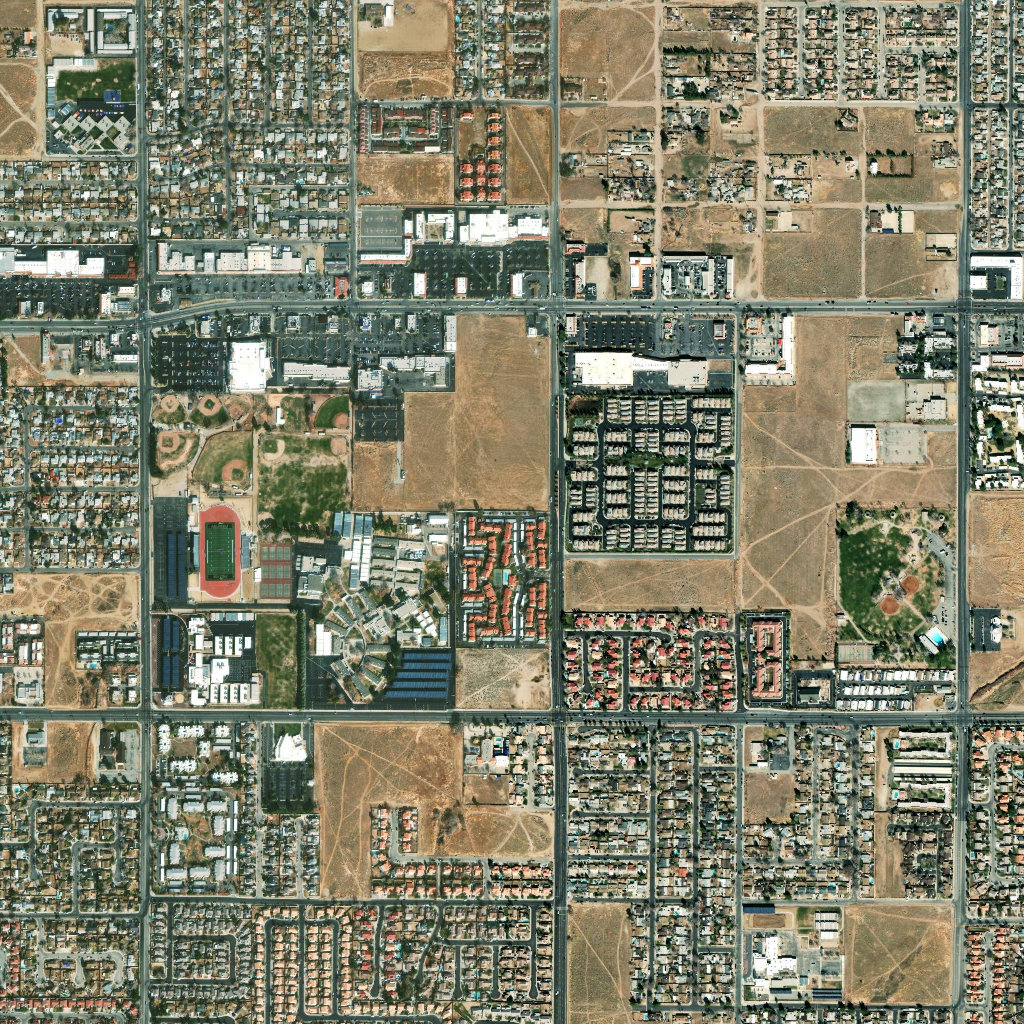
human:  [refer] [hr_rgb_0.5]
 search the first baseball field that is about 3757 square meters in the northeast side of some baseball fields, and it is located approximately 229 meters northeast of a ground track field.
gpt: <box>[[30, 38, 34, 41, 0]]</box>